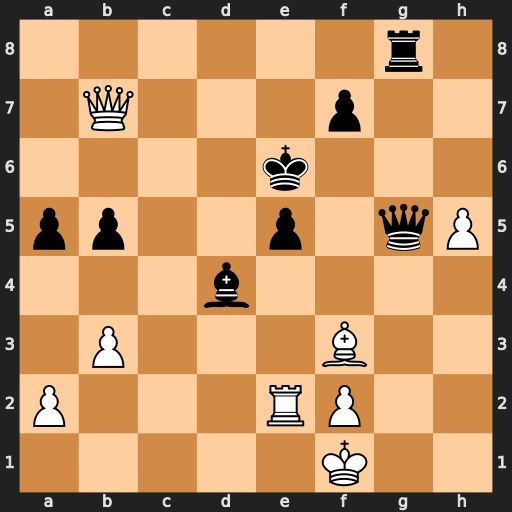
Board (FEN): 6r1/1Q3p2/4k3/pp2p1qP/3b4/1P3B2/P3RP2/5K2
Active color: w
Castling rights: -
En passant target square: -
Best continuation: Bd5+ Kd6 Qc6+ Ke7 Qc7+